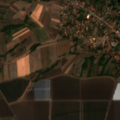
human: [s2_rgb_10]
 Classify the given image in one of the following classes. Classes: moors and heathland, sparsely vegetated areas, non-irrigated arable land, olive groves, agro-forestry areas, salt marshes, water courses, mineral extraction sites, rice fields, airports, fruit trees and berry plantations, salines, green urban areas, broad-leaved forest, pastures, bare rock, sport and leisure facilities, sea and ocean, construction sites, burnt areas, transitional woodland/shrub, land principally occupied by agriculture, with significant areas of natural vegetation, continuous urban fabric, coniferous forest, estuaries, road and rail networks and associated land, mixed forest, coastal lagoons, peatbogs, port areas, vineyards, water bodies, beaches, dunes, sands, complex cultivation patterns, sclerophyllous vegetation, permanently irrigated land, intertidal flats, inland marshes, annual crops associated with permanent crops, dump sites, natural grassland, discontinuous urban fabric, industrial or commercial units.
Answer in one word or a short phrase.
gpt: discontinuous urban fabric, fruit trees and berry plantations, complex cultivation patterns, land principally occupied by agriculture, with significant areas of natural vegetation